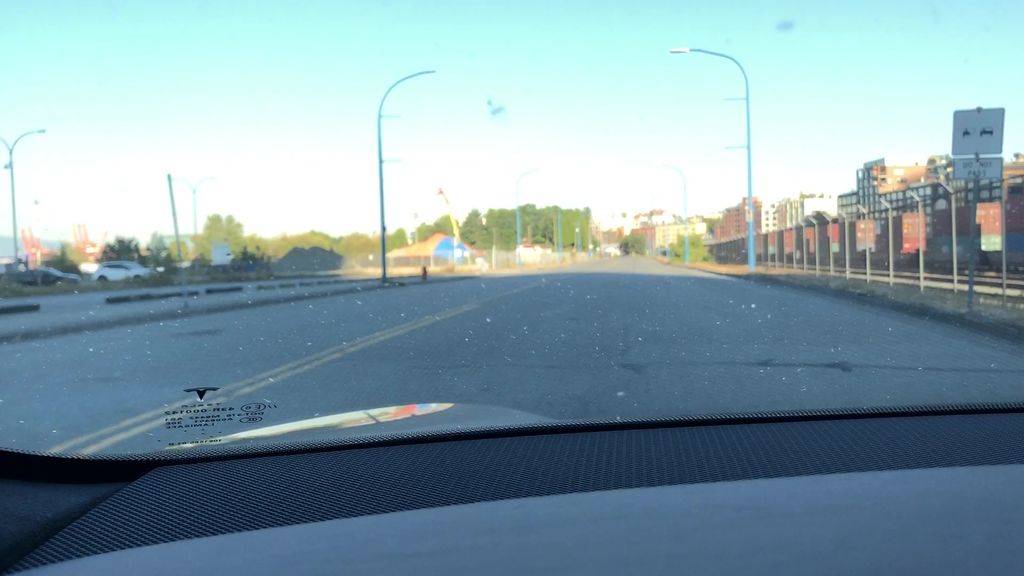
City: vancouver